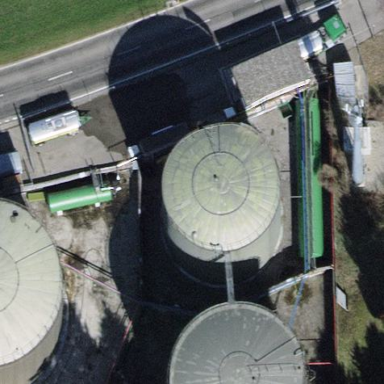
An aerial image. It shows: Industrial building with silo.